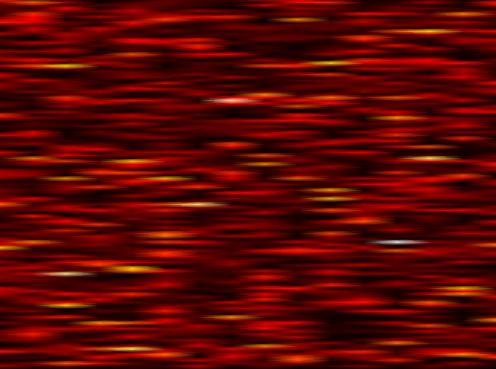
Label: WOLA